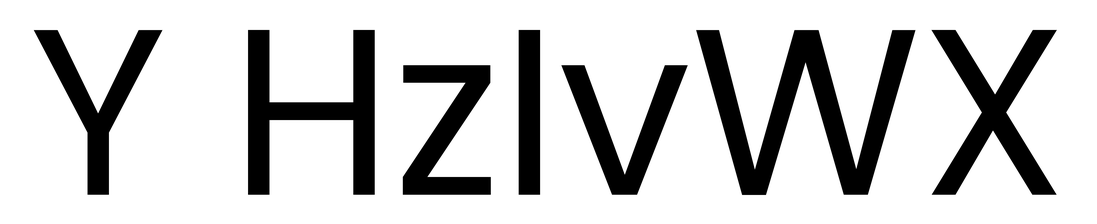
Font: Poppins-Regular